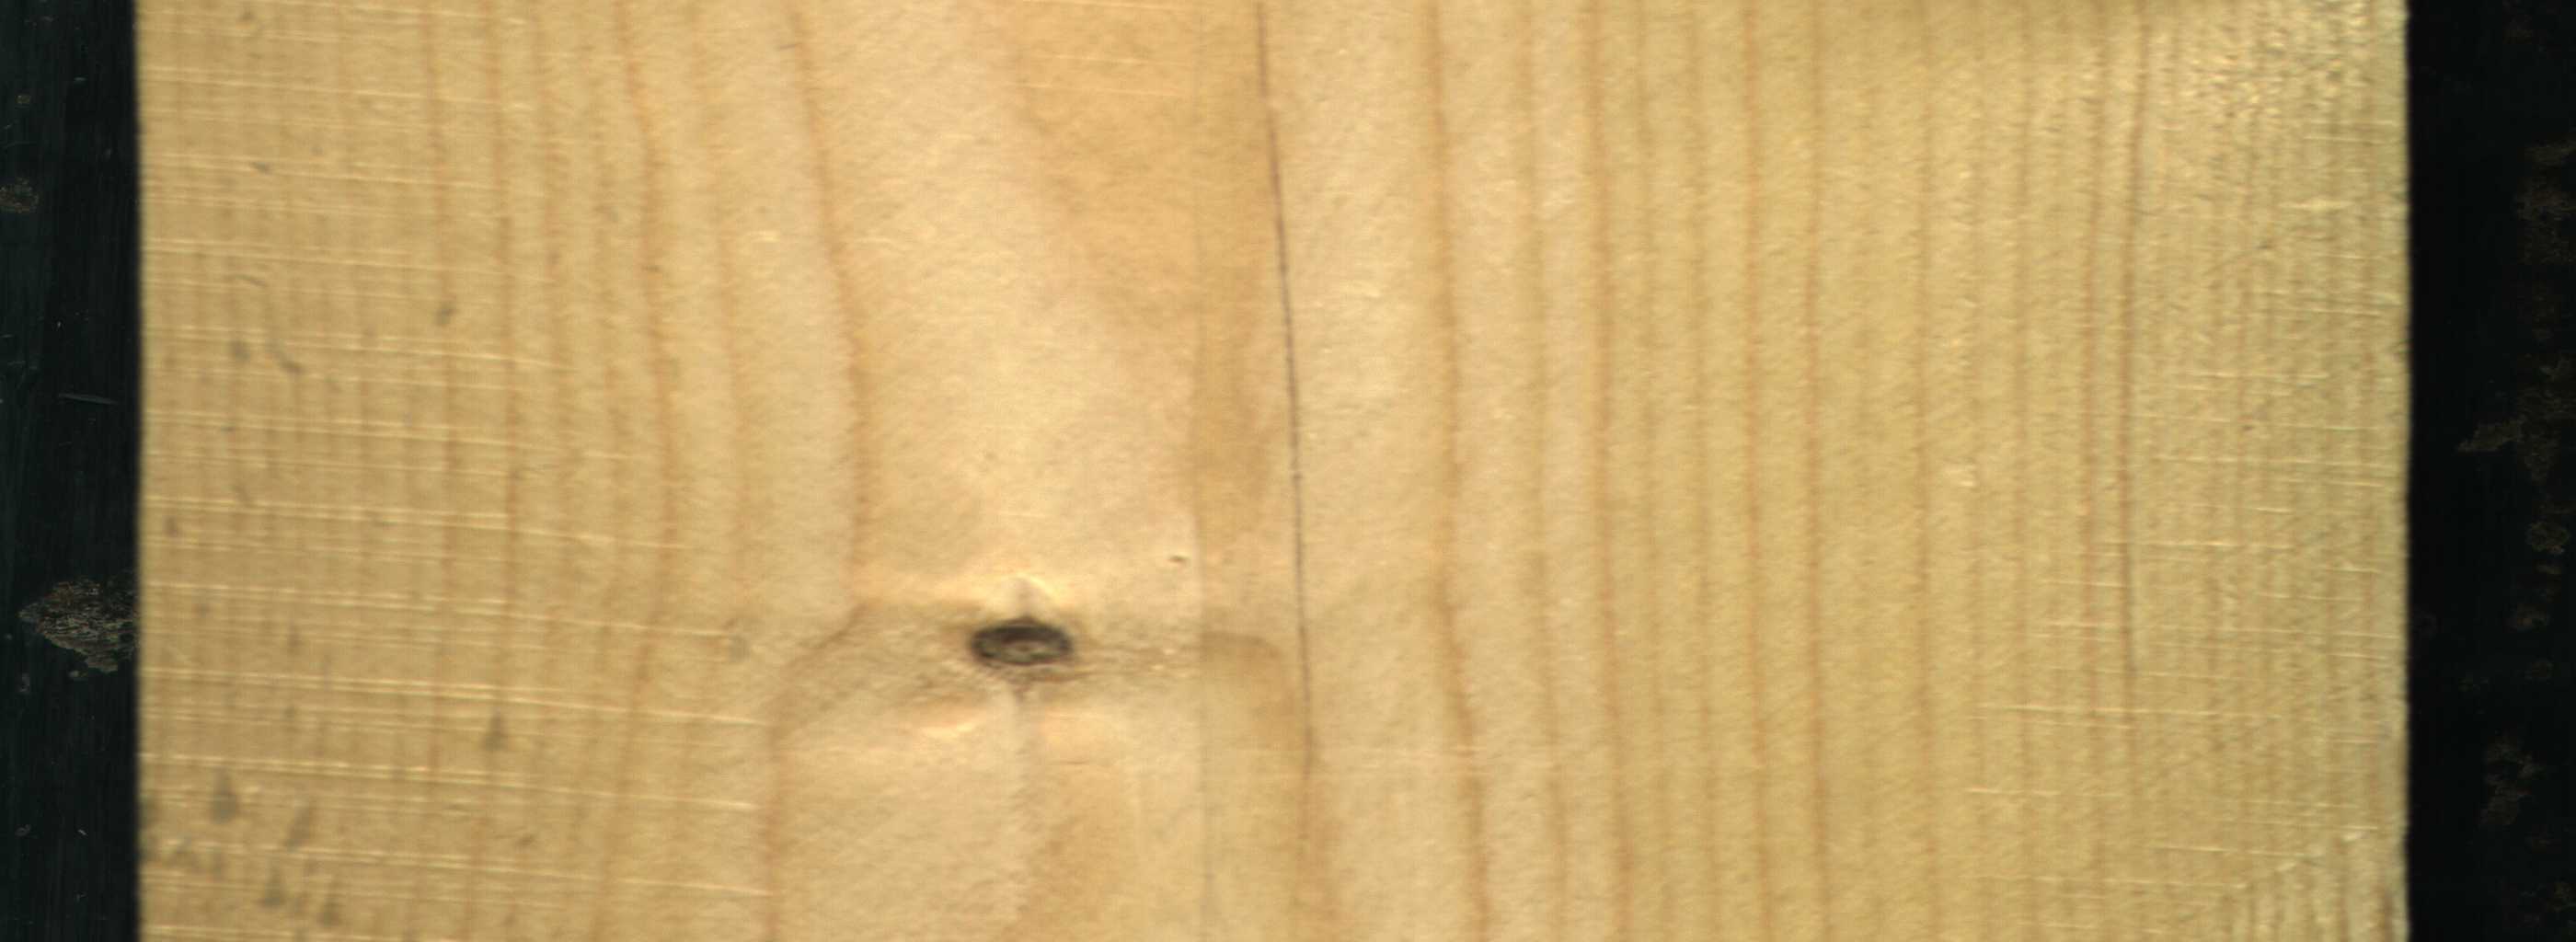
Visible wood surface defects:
Live_Knot